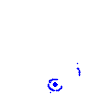
Particle: pion